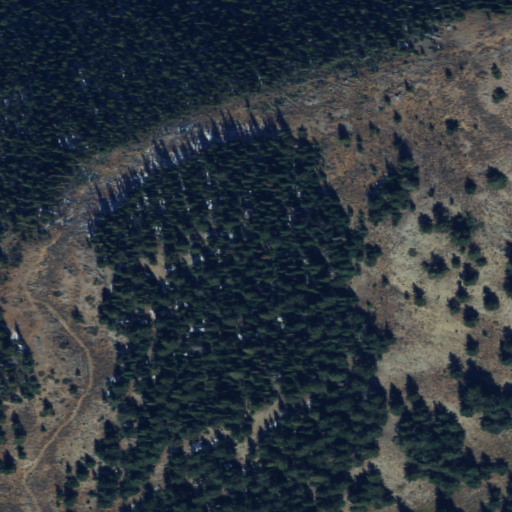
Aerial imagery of mountain in Washington named Coxit Mountain containing evergreen forest and shrub